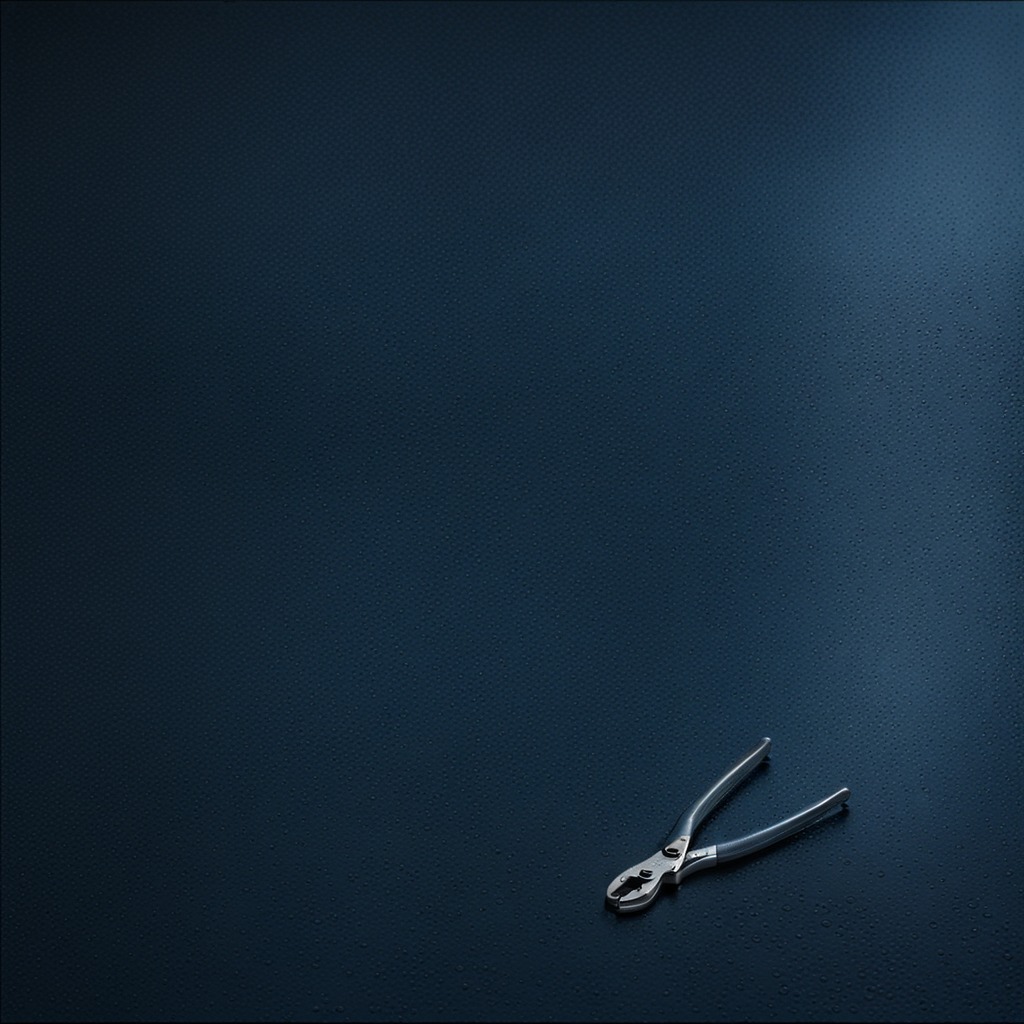
A plier is lying on the clean granite tabletop.